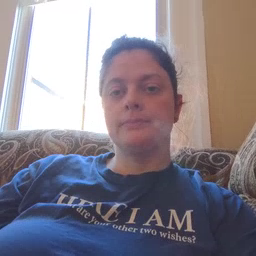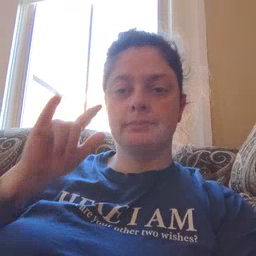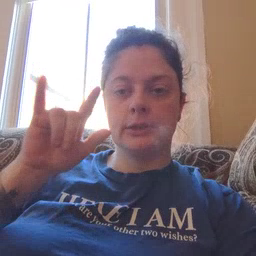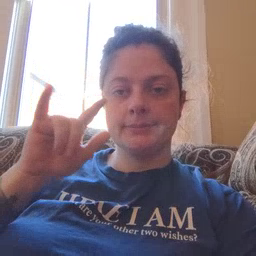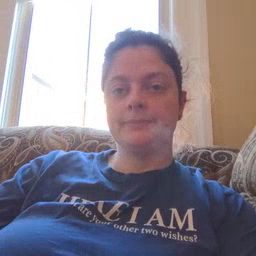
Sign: airplane